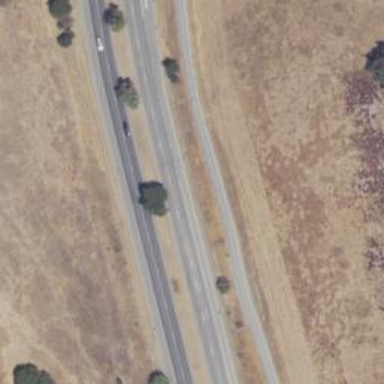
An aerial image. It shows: Expressway with asphalt surface classified as trunk highway.